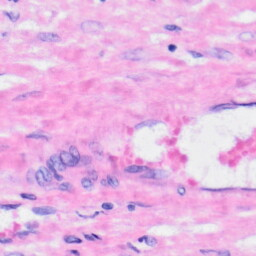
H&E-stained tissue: Liver